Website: crate-barrel
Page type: customer-info-address
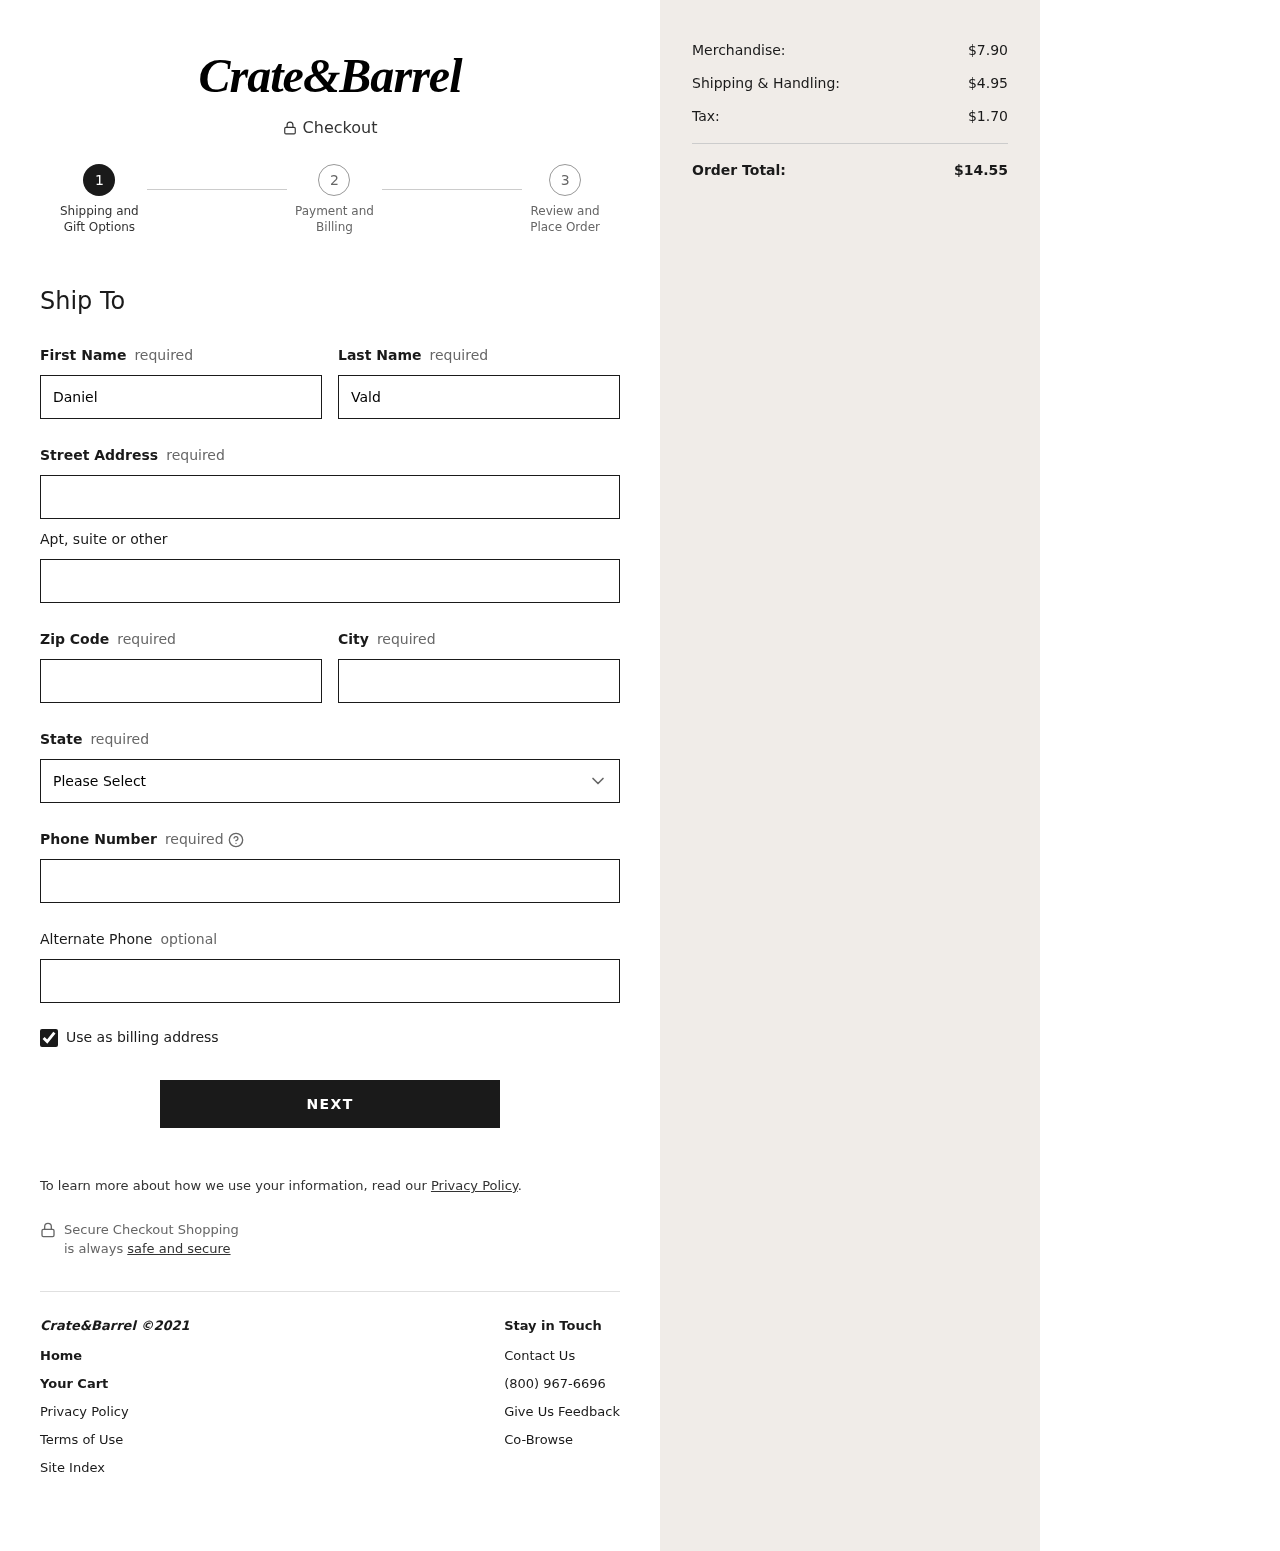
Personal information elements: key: PII_STATE
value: AS
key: PII_FIRSTNAME
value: Daniel
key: PII_LASTNAME
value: Valdez
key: PII_STREET
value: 04078 Andrew Brook Suite 061
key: PII_POSTCODE
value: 07401
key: PII_CITY
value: South Adamstad
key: PII_PHONE
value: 4633223416
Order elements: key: ORDER_SUBTOTAL
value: $7.90
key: ORDER_SHIPPING_COST
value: $4.95
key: ORDER_TAX
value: $1.70
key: ORDER_TOTAL
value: $14.55